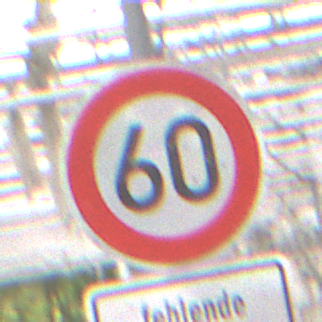
Verkehrszeichen: Geschwindigkeit60
Zusatzzeichen unten: HinweiseAufGefahrenDurchVerbaleAngabe7
Umgebung: Roofed, Special
Tageszeit: Midday
Wetter: Overcast
Licht: Natural
Jahreszeit: NotSpecified
Kontrast: LowContrast